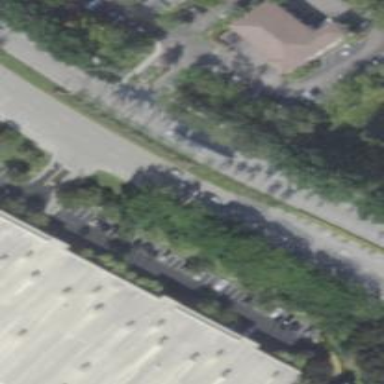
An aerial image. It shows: Secondary road with separate asphalt sidewalks.